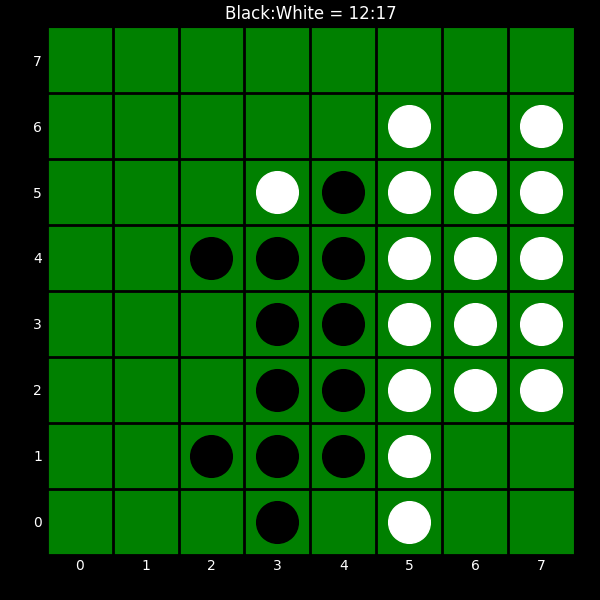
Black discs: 12
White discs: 17